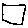
Label: square